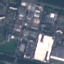
Land use / land cover: Industrial